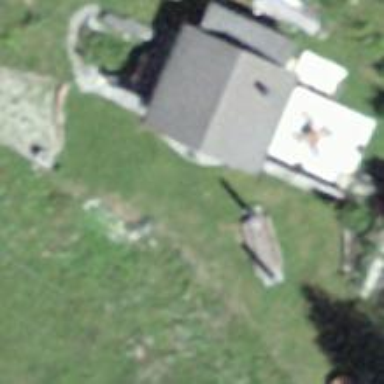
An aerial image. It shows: Detached building with gabled roof.